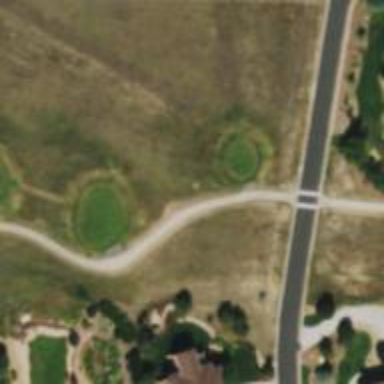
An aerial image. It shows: Service road used as golf cart path.